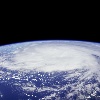
Label: cloud